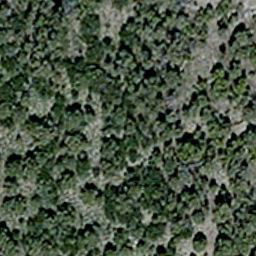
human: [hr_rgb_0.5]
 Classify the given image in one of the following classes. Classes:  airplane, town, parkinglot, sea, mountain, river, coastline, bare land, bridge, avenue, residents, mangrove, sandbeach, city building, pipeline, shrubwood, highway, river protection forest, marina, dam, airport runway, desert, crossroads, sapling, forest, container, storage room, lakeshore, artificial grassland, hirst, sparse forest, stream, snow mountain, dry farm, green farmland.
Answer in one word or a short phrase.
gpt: sparse forest